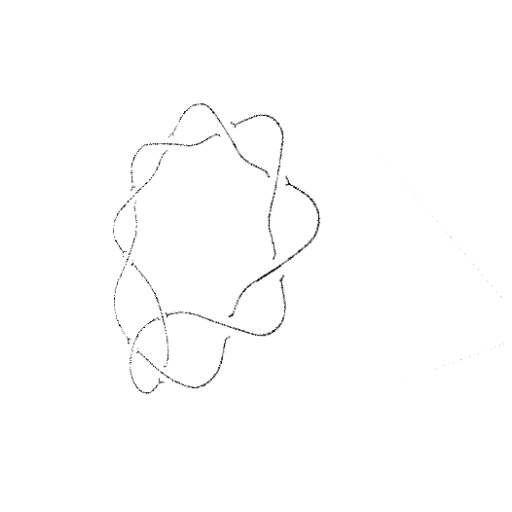
Crossing number: 10